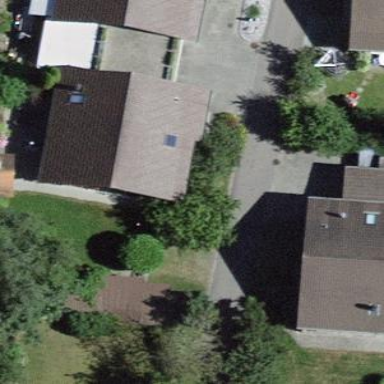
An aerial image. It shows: Residential building.